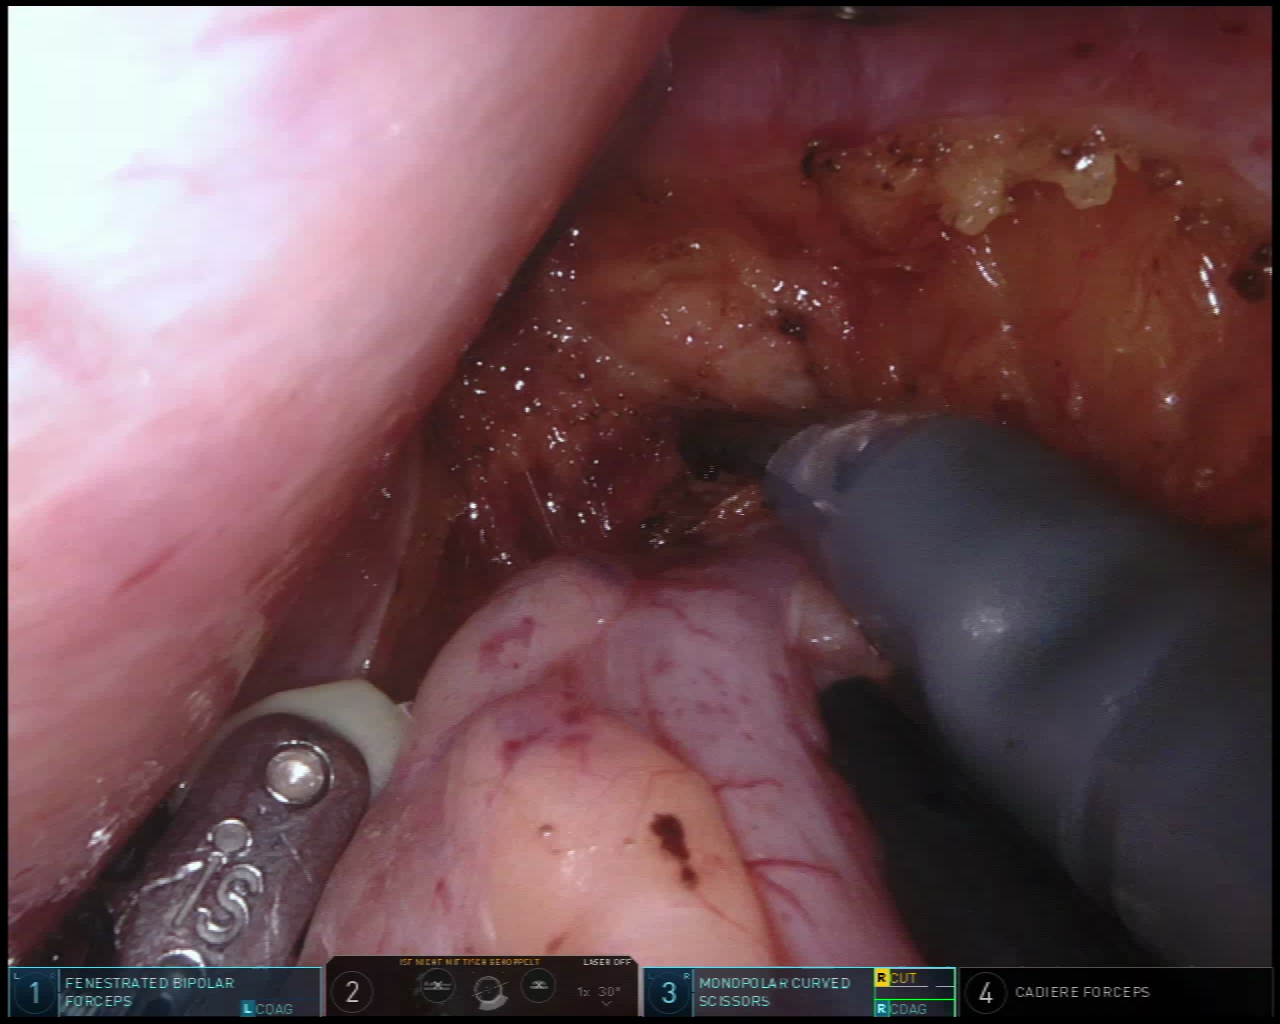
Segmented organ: vesicular_glands
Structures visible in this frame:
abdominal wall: no
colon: no
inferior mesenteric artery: no
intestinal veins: no
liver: no
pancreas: no
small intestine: no
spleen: no
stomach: no
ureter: no
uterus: no
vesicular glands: yes